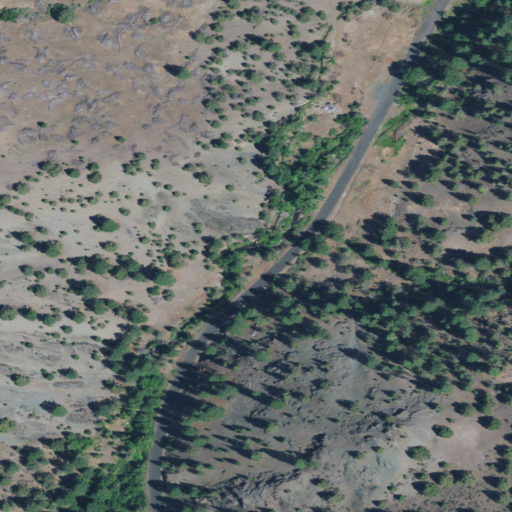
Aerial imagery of valley in Oregon named Big Canyon containing shrub, evergreen forest, open development, low intensity development, and grassland